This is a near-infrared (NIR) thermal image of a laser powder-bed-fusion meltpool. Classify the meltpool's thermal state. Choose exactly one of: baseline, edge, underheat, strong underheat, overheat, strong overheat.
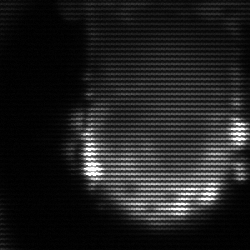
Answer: baseline